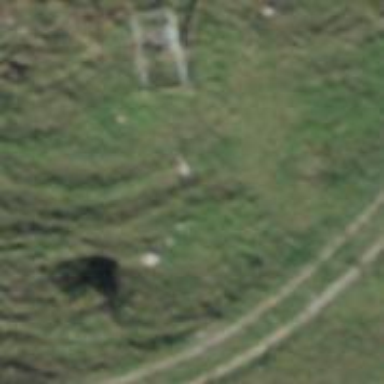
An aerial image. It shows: Pylon used for aerialway.